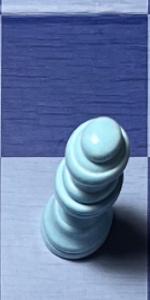
Label: Queen_White